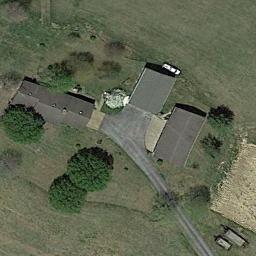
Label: sparse_residential